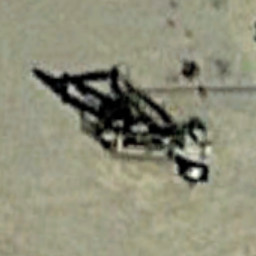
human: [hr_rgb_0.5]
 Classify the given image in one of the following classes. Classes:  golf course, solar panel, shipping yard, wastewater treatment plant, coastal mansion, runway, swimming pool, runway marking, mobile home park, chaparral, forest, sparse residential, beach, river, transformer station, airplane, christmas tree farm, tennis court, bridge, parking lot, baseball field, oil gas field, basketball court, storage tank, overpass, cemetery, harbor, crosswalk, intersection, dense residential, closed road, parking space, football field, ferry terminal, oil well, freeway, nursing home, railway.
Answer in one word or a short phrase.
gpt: oil well